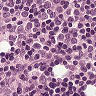
Metastatic tissue present: no